Chest X-ray:
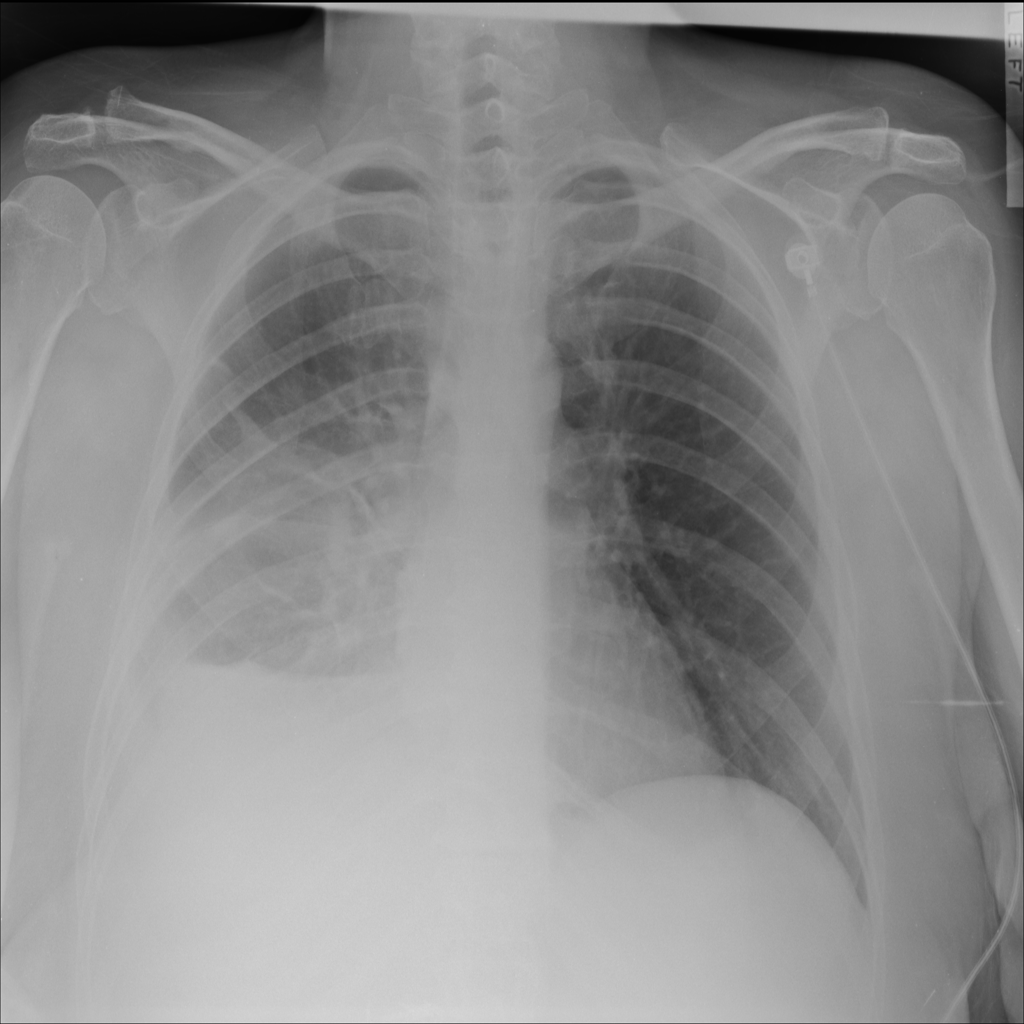
Findings: Consolidation, Effusion
No abnormal finding: no